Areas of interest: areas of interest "Football Field of North Campus, Capital University of Physical Education and Sports"
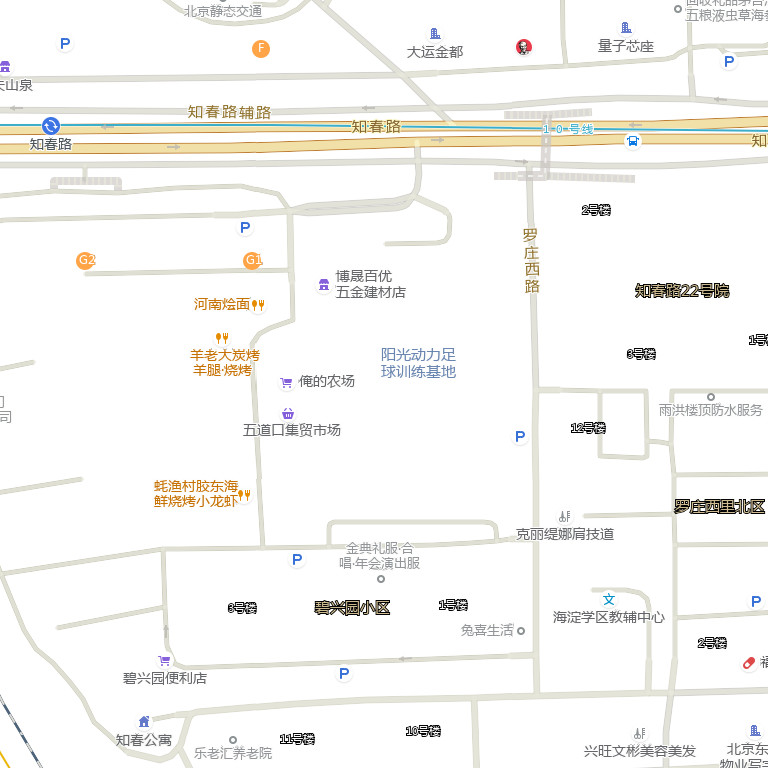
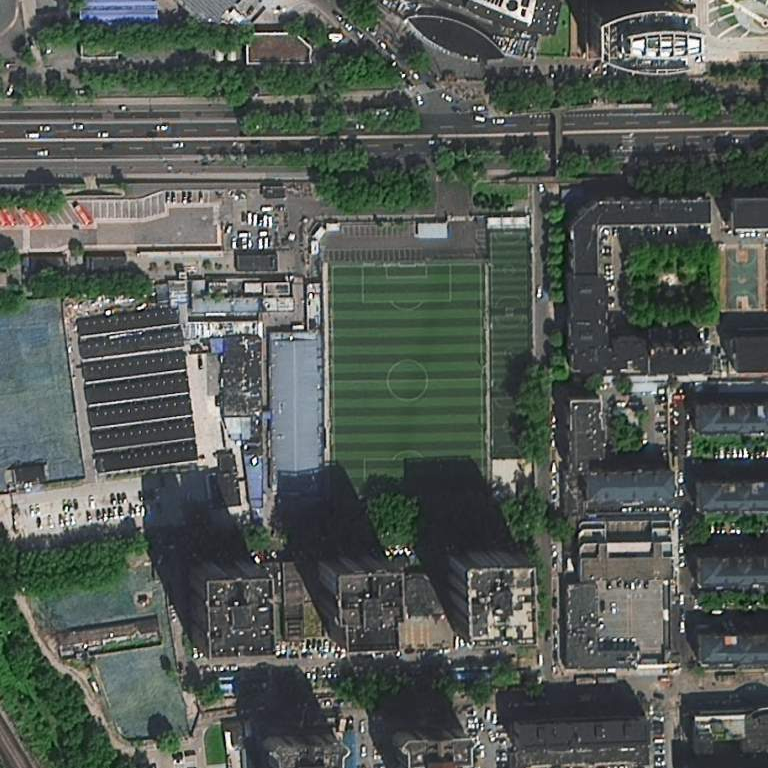